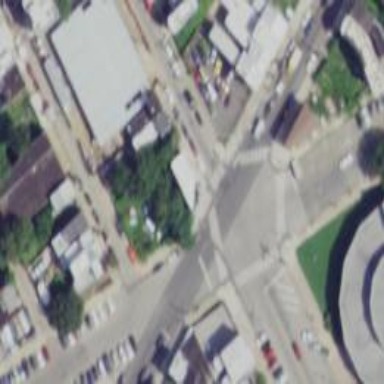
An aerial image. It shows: Marked crossing on footway.